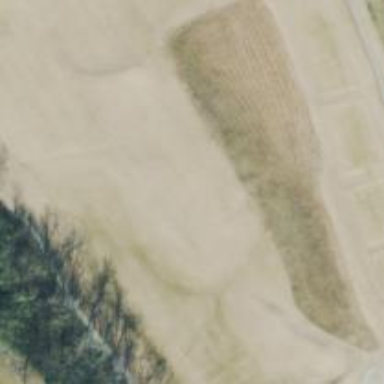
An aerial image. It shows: Area with grass used as rough in golf course.